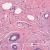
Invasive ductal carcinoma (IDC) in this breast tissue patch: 0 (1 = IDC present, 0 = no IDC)